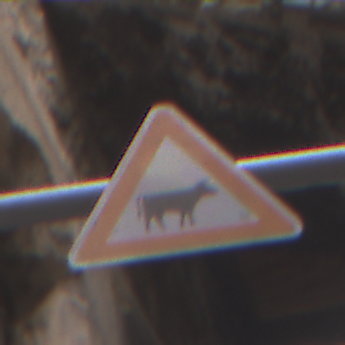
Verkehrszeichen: ViehtriebLinks
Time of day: Midday
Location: Outdoor (Urban)
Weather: PartlyCloudy
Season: NotSpecified
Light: Natural